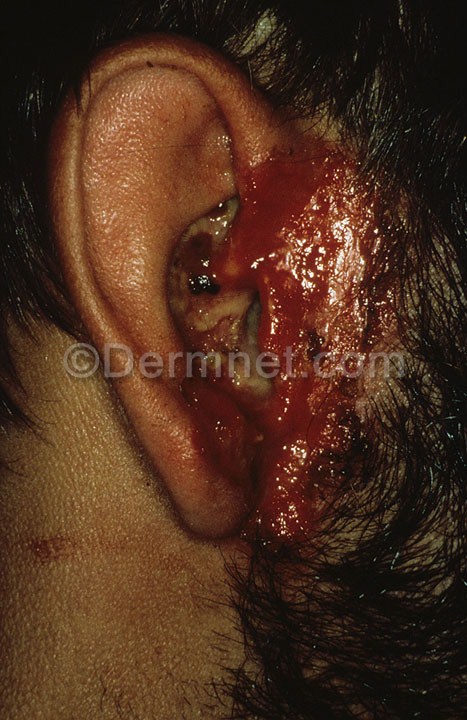
Disease: Herpes HPV and other STDs Photos